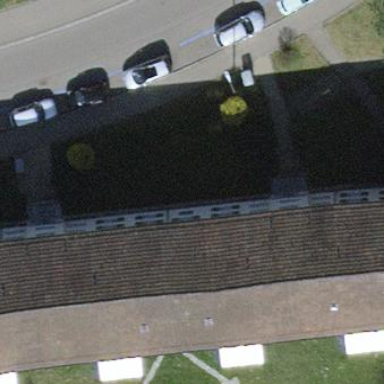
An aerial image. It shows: Gabled roof tile apartment building.